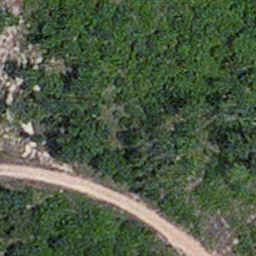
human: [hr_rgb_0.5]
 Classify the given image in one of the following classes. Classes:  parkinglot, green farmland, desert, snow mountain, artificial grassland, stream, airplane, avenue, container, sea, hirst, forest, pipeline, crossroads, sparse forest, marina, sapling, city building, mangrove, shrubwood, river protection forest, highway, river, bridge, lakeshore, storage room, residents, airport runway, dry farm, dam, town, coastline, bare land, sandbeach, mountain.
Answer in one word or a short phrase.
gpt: avenue